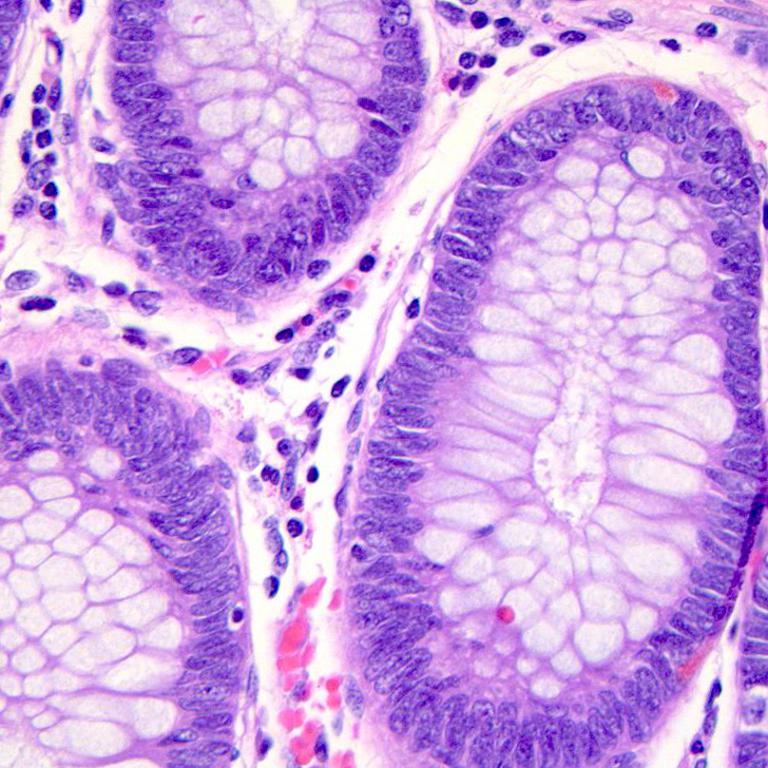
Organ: colon
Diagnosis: benign